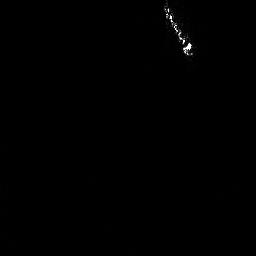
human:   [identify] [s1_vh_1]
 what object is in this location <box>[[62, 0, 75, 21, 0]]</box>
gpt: <ref>1 medium ship at the top</ref>